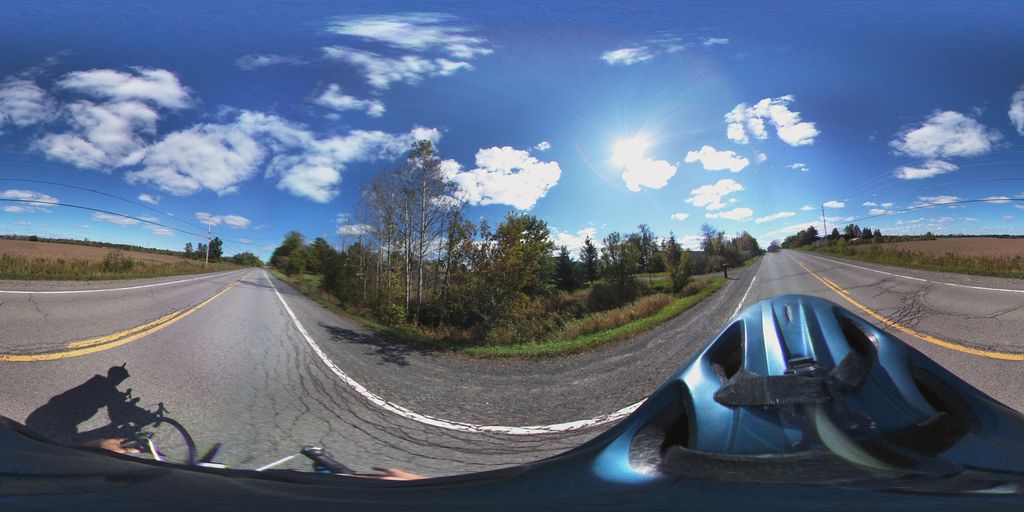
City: ottawa-gatineau